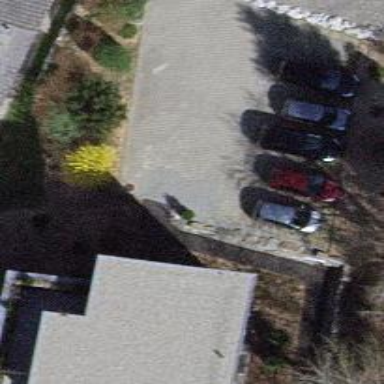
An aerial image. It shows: Driveway leading to service road.